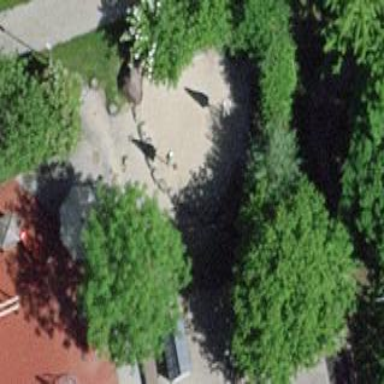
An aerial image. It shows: Playground area for leisure activities on the land.